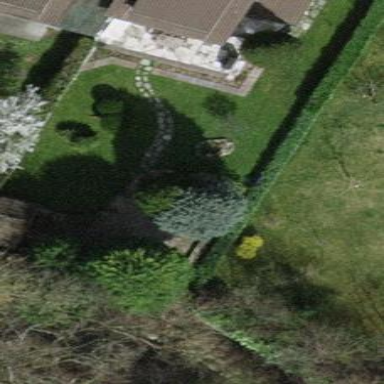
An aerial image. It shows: Garden enclosed by fence.